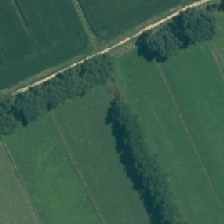
Land cover: shortrotation_cropland